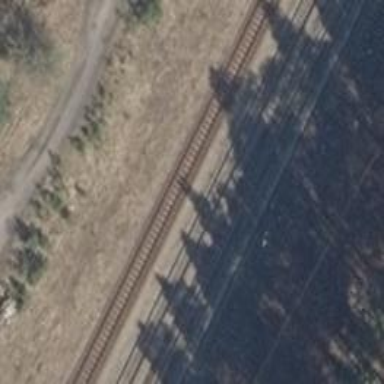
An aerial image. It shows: Railway signal.